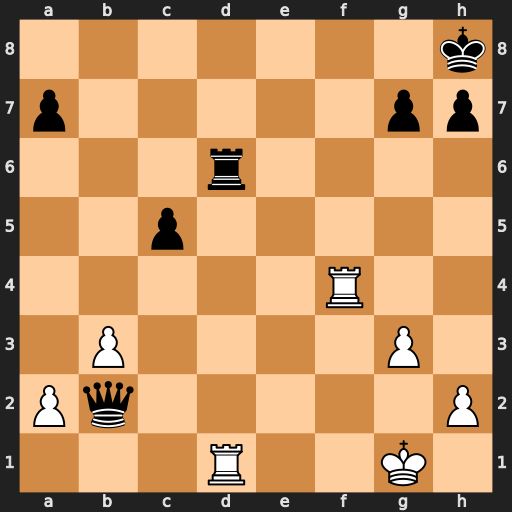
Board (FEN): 7k/p5pp/3r4/2p5/5R2/1P4P1/Pq5P/3R2K1
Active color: w
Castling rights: -
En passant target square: -
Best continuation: Rf8#